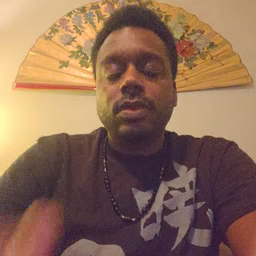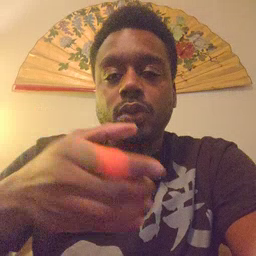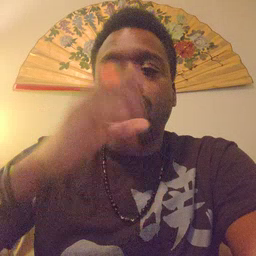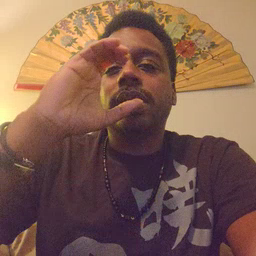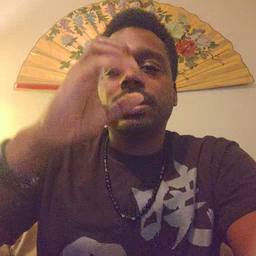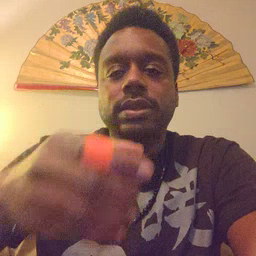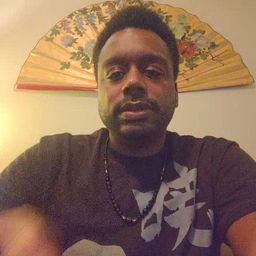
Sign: drink